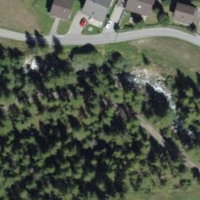
EUNIS habitat code: 55
Species observed at this site:
Polygonia c-album
Plantago media
Pieris rapae
Hipparchia semele